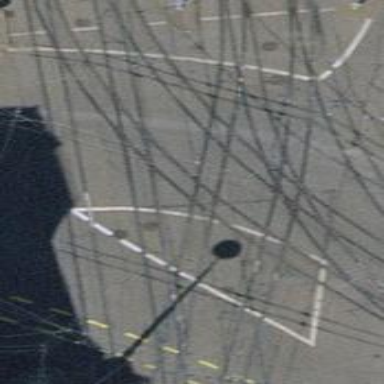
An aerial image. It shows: Tertiary road with asphalt surface. The road features trolley wires pointing forward.